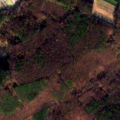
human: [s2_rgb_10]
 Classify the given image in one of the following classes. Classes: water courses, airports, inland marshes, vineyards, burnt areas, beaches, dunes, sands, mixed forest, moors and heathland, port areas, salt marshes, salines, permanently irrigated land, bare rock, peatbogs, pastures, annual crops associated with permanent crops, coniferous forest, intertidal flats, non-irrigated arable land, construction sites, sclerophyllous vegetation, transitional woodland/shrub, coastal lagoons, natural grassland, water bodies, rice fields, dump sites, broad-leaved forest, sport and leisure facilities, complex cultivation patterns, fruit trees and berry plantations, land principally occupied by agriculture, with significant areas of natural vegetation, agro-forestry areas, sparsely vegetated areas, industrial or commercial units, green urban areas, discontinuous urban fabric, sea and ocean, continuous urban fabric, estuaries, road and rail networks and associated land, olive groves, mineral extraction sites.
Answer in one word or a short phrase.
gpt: non-irrigated arable land, complex cultivation patterns, broad-leaved forest, mixed forest